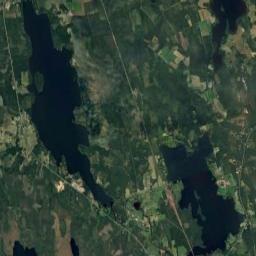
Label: lake